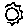
Label: sun